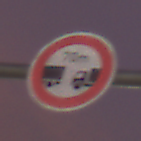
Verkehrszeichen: VerbotUnterschreitenMindestabstand
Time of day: SunriseSunset
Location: Outdoor (Urban)
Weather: PartlyCloudy
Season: NotSpecified
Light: Artificial